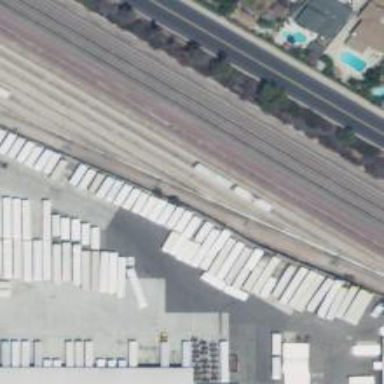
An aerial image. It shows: Railway yard used for servicing trains.